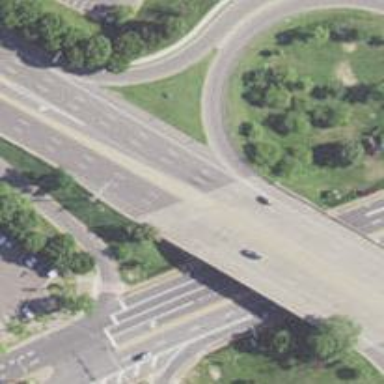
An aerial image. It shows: Bridge with asphalt surface. It is part of primary link highway.